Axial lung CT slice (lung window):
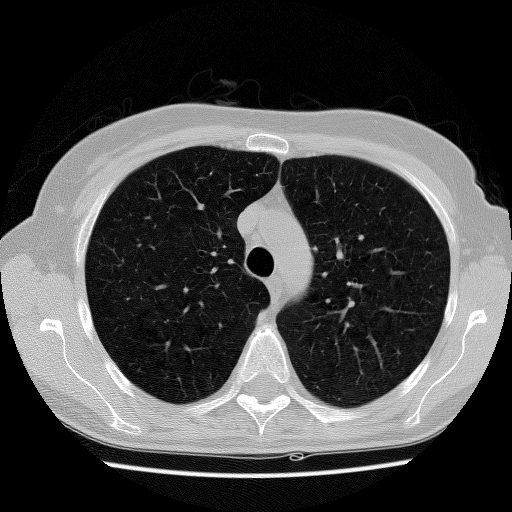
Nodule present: no